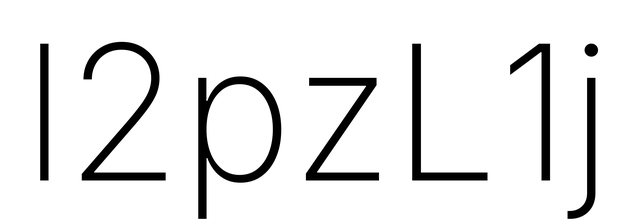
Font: Inter_ExtraLight